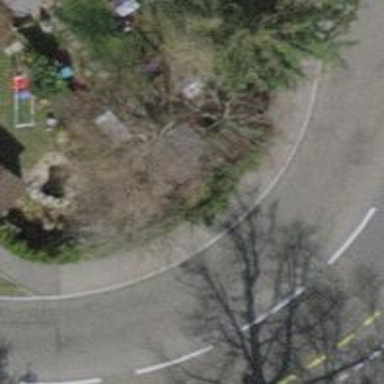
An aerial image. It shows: Paved sidewalk along the footway.